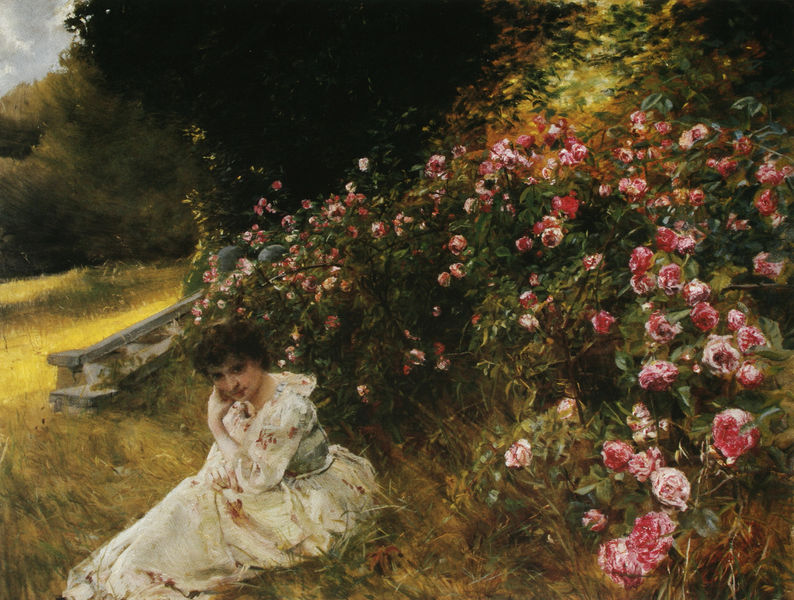
Titel: Miss Hardy auf der Rosenterrasse
Künstler: Clara von Rappard
Standort: Bern
Institution: Kunstmuseum
Schlagwörter: baum, blau, blätter, dunkel, gemälde, hand, himmel, laub, schatten, weiß, wolken, bäume, gelb, grün, impressionismus, landschaft, mädchen, sitzen, blume, blumen, braun, finger, frau, frisur, grau, haar, hell, hintergrund, kleid, licht, mund, schwarz, stützen, blick, blüten, dame, gras, park, rasen, rose, rosen, rot, wiese, beige, malerei, rock, jung, arm, augen, falten, gesicht, kleidung, spitze, stein, bildnis, portrait, porträt, öl, feld, gräser, natur, strauch, busch, einsam, gebüsch, sonne, land, haare, pose, sitzend, kind, pflanzen, hübsch, kinn, lippen, locken, rosa, schön, seide, wald, rund, garten, sommer, ruhe, warm, sonnenlicht, mauer, tag, pause, rast, bank, romantik, treppe, jugendstil, muse, geländer, stufe, stufen, nachdenklich, rüschen, knie, blumenwiese, waldrand, blühen, denken, spaziergang, wälder, posieren, halbrund, ländlich, lanschaft, wäldchen, rosenstrauch, kitsch, kommunion, rosenhecke, olke, steinern, rosenbusch, wolkenw